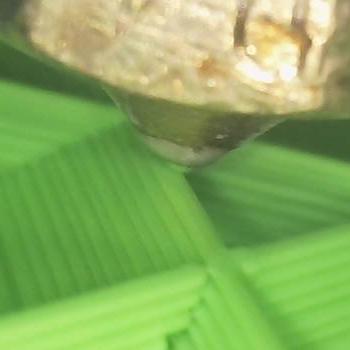
Flow rate: 89%